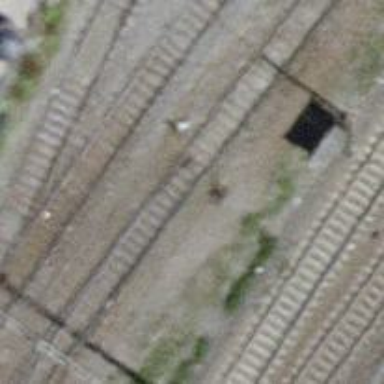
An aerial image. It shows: Railway switch.